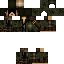
A female human skin with dark skin, wearing brown long hair dressed in a green_skin robe top and brown pants, featuring a closed mouth.